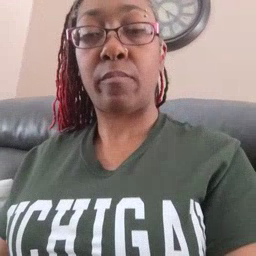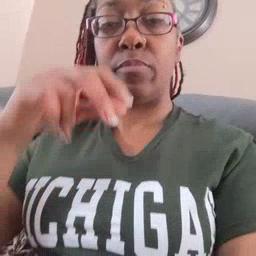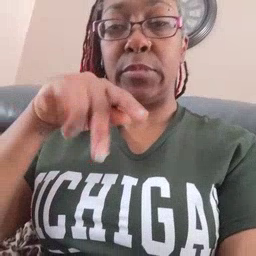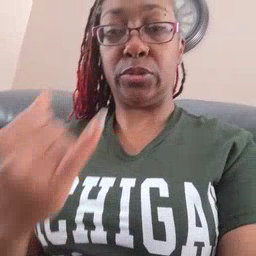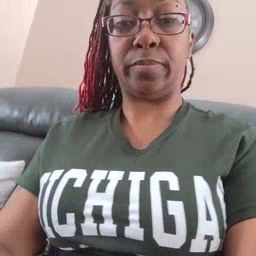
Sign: pajamas